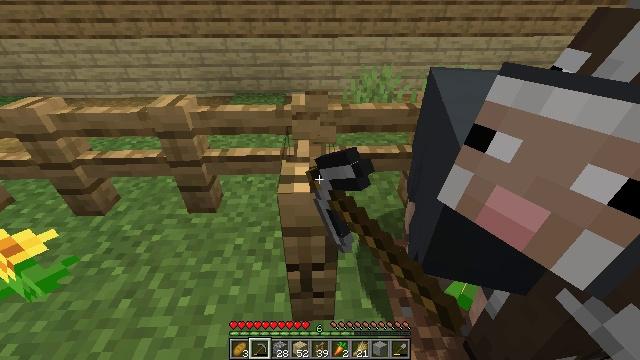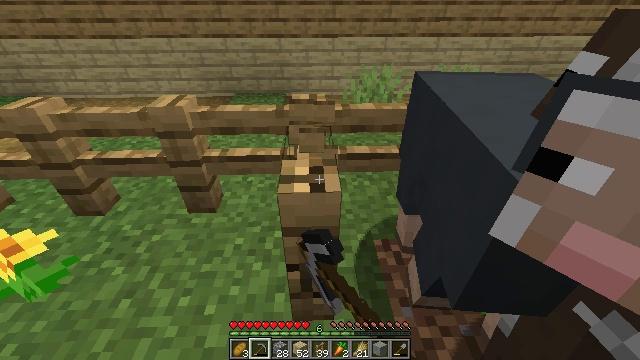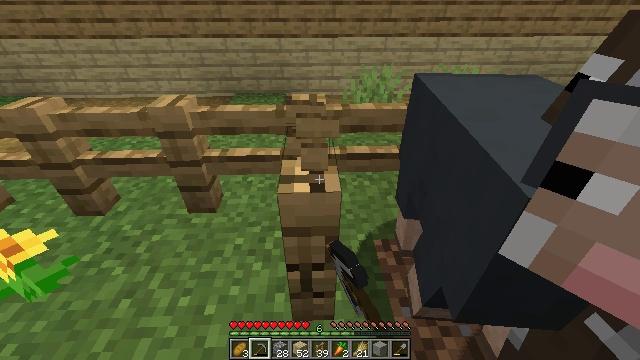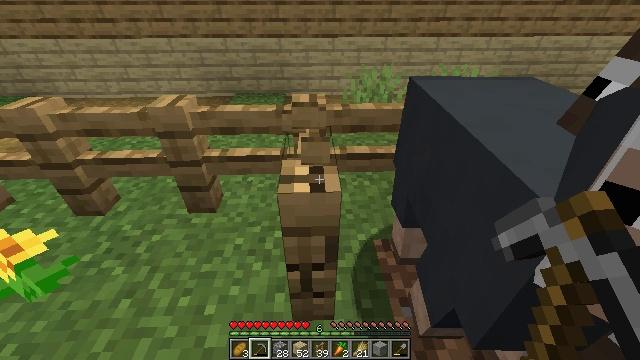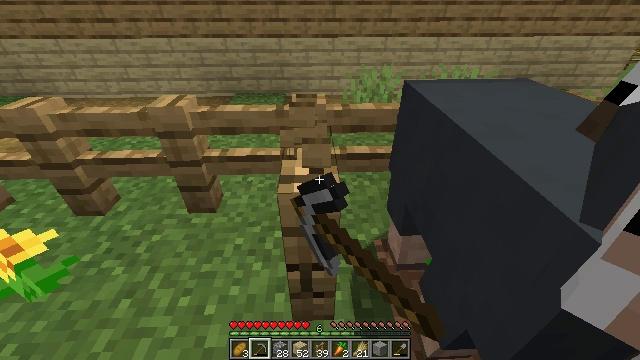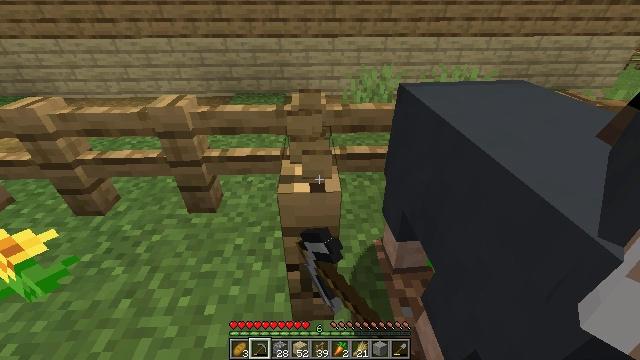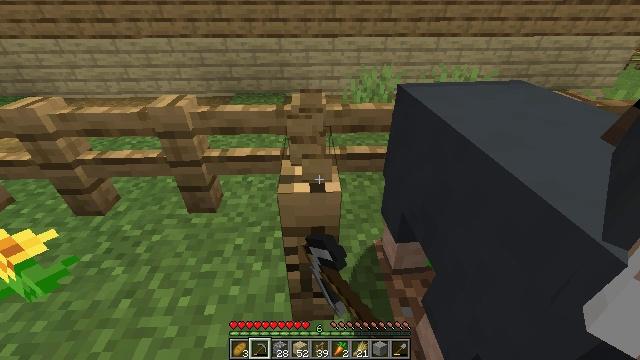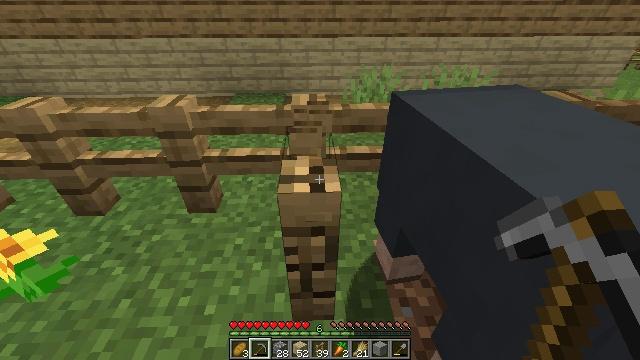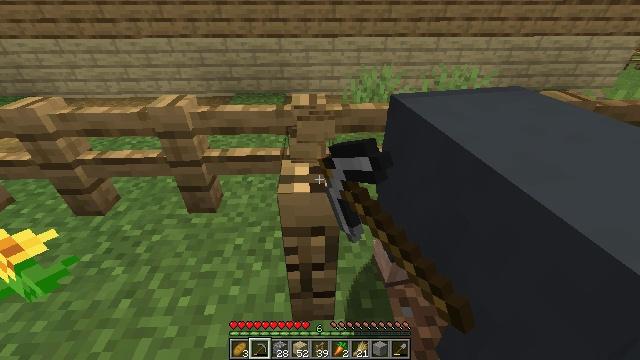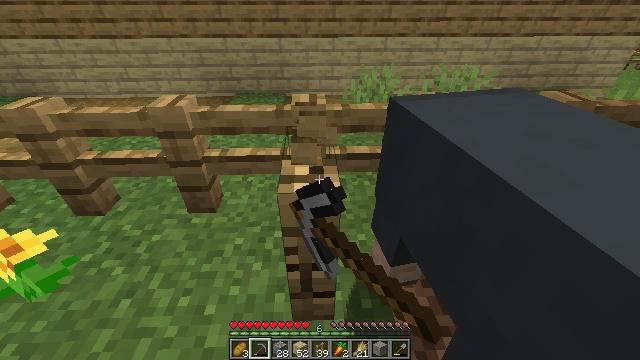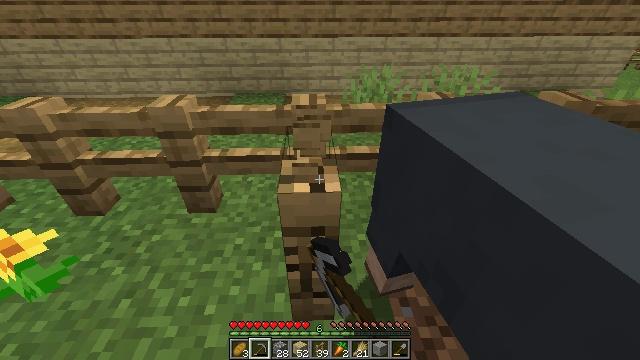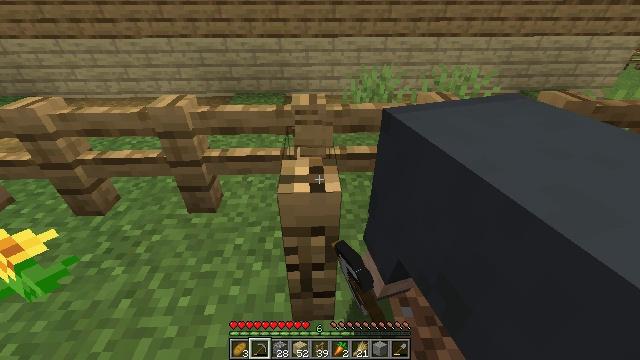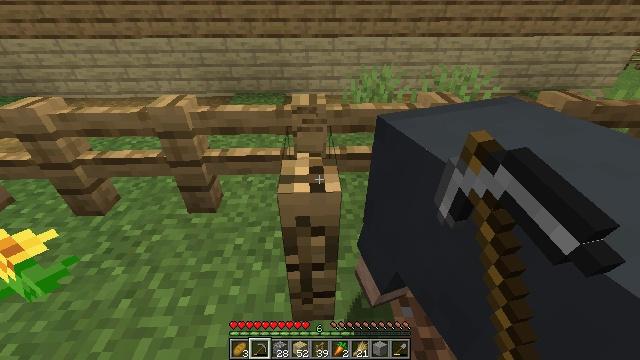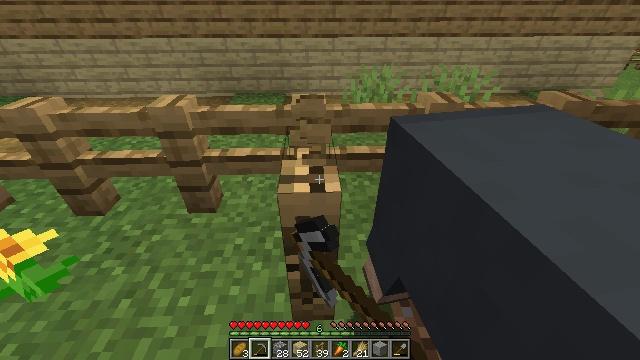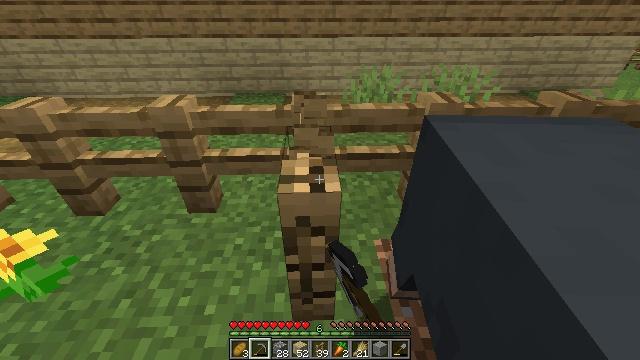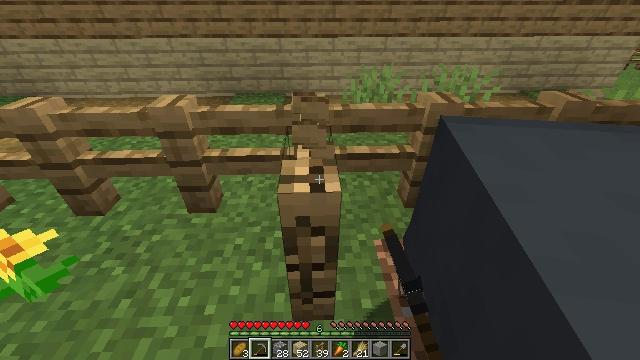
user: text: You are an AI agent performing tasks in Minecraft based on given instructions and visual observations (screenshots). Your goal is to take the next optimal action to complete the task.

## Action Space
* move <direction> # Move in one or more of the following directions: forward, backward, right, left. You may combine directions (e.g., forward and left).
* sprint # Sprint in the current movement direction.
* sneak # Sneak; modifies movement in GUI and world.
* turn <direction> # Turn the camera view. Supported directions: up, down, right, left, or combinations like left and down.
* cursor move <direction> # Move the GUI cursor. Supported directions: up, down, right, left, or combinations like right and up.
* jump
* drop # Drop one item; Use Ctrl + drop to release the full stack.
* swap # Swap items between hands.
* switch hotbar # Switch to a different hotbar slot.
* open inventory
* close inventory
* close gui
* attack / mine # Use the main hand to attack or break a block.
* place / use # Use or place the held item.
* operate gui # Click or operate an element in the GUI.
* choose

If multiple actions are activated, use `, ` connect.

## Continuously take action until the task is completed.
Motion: motion action
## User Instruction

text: Mine the oak fence from the structure.
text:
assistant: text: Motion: attack / mine
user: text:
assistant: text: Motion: attack / mine
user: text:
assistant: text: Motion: attack / mine
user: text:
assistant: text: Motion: attack / mine
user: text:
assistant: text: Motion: attack / mine
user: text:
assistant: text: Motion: attack / mine
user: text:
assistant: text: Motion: attack / mine
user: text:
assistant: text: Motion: attack / mine
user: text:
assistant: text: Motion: attack / mine
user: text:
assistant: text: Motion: attack / mine
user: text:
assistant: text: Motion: attack / mine
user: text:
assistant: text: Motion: attack / mine
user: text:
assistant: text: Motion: attack / mine
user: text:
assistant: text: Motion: attack / mine
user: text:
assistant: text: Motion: attack / mine
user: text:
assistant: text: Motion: attack / mine
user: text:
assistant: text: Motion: attack / mine
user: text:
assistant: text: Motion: attack / mine
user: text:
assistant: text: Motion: attack / mine
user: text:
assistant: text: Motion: attack / mine
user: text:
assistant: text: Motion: attack / mine
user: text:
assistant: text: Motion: attack / mine
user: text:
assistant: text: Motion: attack / mine
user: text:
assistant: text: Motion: attack / mine
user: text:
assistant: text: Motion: attack / mine
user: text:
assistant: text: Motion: attack / mine
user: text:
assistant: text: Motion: attack / mine
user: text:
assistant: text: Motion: attack / mine
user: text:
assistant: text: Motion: attack / mine
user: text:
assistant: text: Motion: attack / mine